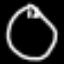
Label: clock